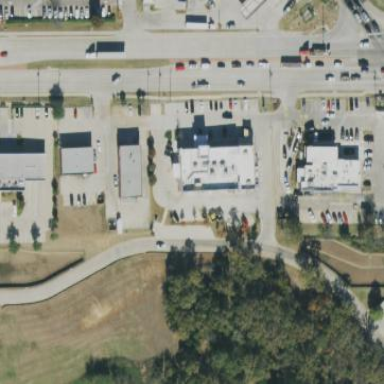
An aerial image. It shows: Retail area.